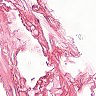
Metastatic tissue present: no